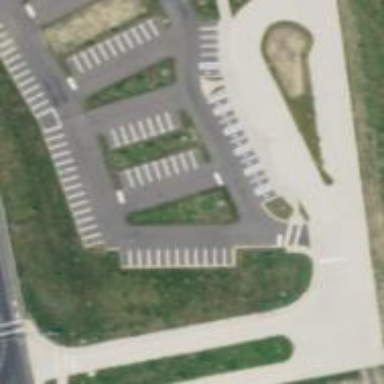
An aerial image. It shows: Parking space.